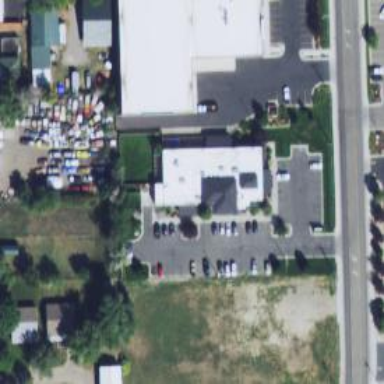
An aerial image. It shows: Veterinary facility.